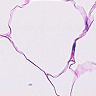
Metastatic tissue present: no